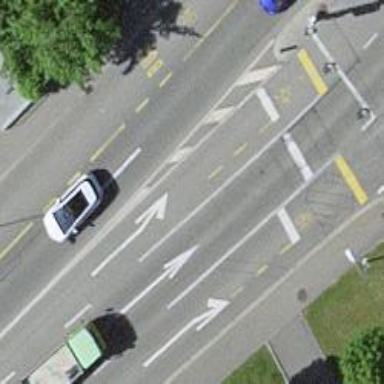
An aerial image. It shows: Tertiary road with asphalt surface and designated cycle lane.